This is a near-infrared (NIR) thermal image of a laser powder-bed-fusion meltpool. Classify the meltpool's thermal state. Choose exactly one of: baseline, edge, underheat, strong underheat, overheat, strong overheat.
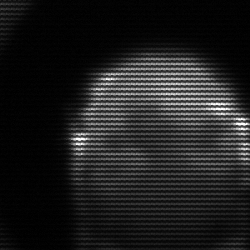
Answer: edge